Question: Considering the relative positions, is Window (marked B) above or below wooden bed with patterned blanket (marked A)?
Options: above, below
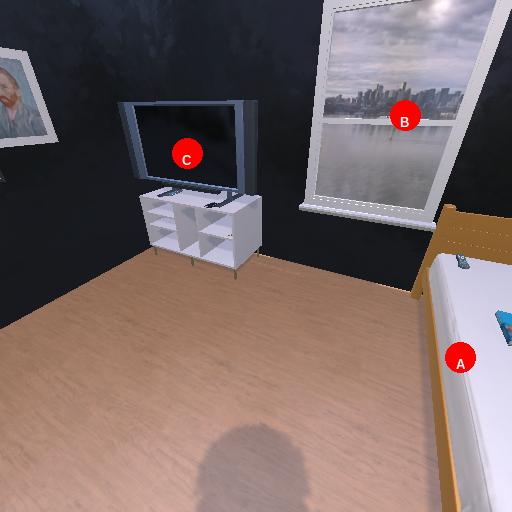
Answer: above